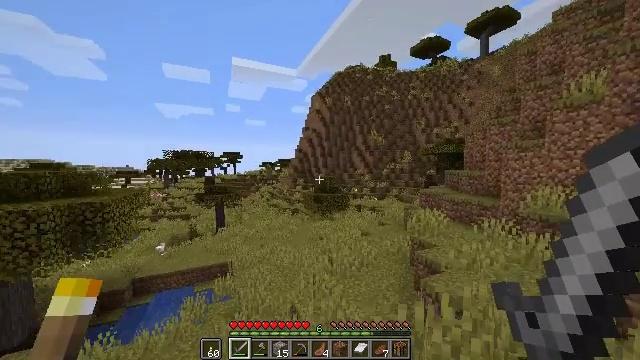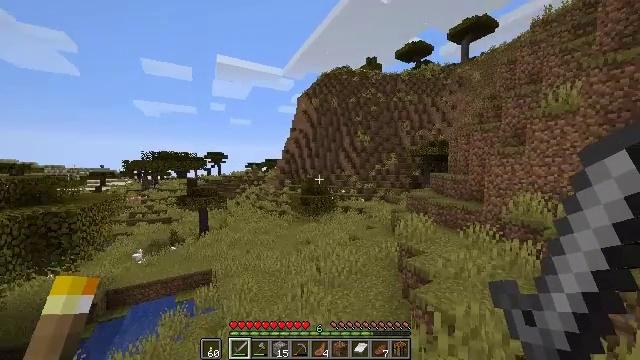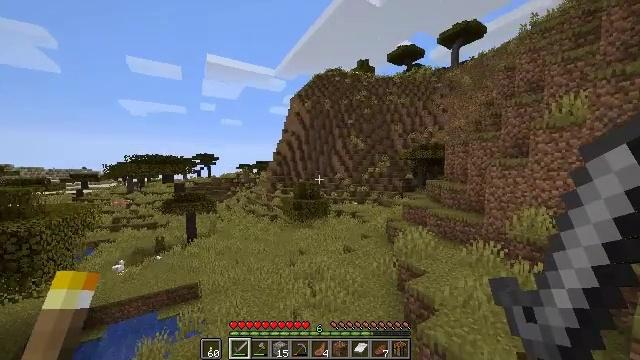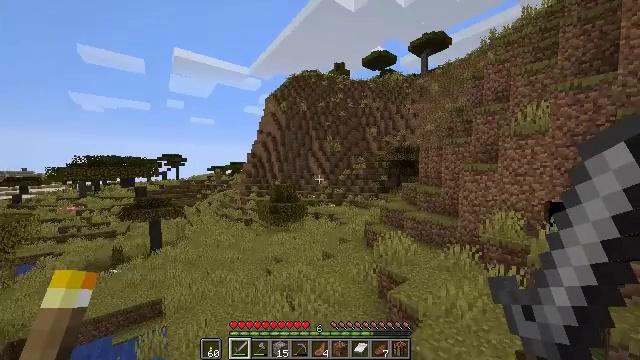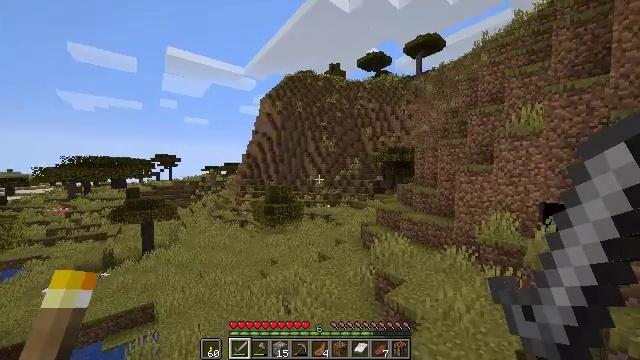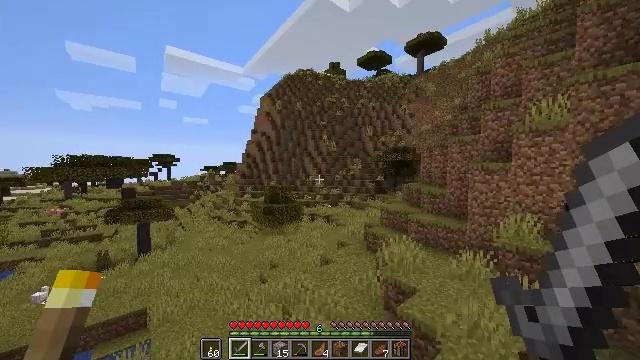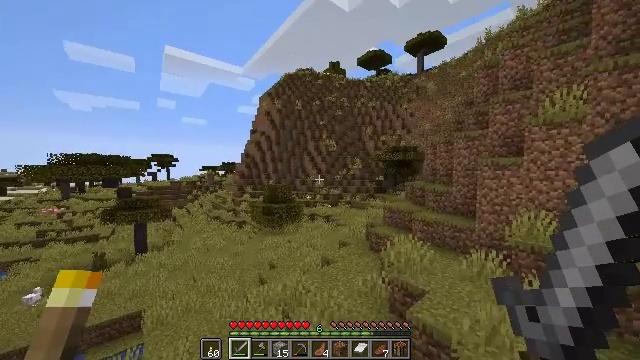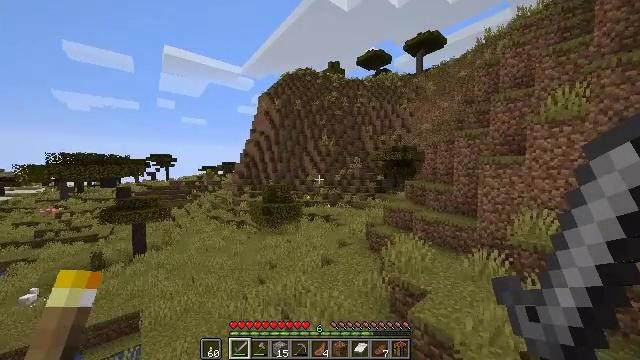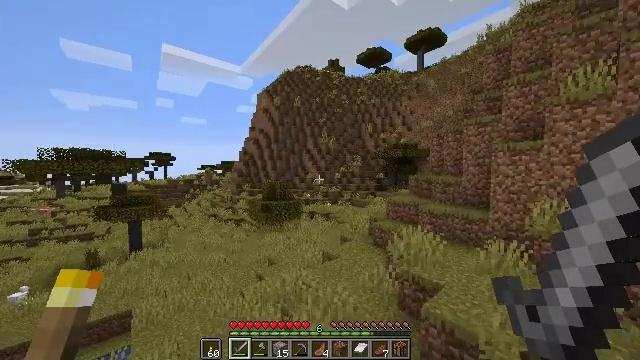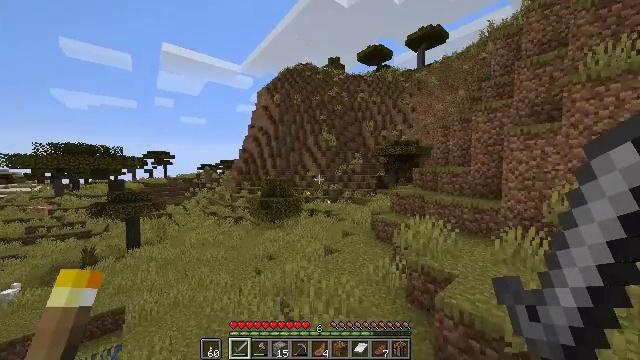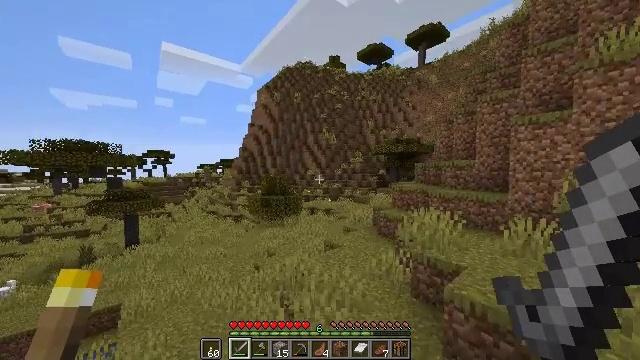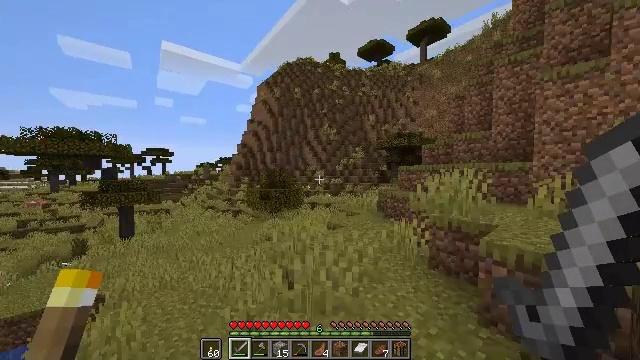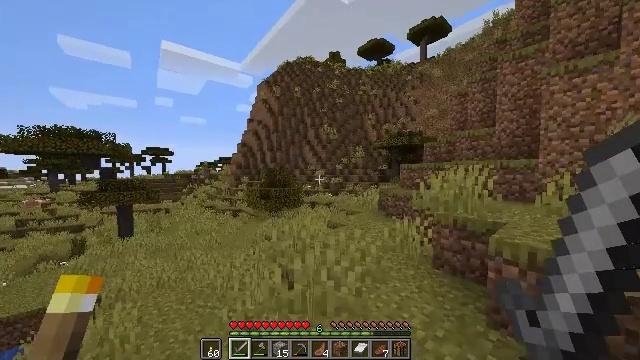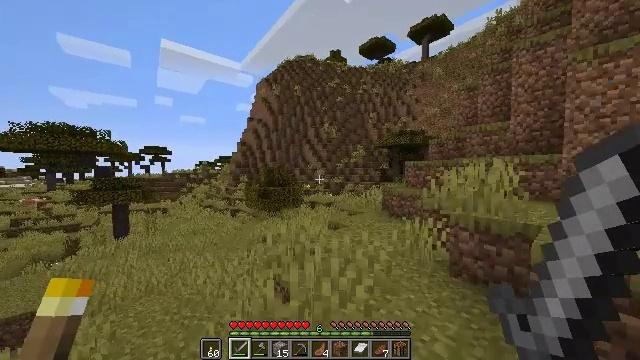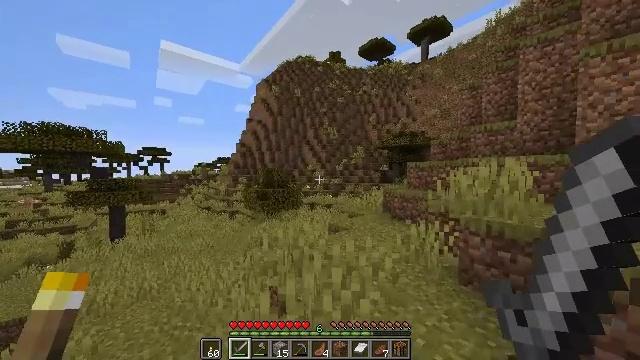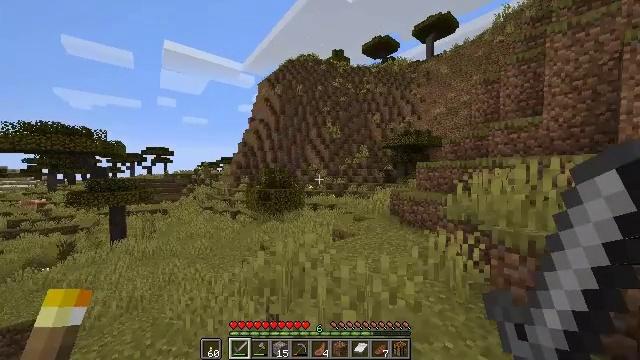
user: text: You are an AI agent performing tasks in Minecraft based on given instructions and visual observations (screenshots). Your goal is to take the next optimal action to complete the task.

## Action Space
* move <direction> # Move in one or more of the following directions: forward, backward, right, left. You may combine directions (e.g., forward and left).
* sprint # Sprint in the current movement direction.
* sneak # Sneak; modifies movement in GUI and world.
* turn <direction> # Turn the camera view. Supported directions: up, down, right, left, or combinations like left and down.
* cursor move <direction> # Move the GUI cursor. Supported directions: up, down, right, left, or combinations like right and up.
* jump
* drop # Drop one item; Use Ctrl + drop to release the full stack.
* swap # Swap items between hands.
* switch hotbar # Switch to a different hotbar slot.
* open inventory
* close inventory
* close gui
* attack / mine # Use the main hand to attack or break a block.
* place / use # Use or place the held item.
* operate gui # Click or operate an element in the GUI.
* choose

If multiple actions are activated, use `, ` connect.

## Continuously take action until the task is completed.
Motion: motion action
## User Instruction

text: Attack the ground to gather sand.
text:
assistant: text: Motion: move forward, sprint, turn right, jump
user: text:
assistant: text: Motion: move forward, sprint, turn right, jump
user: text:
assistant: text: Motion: move forward, sprint, turn right, jump
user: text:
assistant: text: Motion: move forward, sprint, turn right, jump
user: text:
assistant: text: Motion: move forward, sprint, jump
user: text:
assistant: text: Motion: move forward, sprint, jump
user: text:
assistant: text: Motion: move forward, sprint, jump
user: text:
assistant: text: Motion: move forward, sprint
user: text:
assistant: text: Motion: move forward, sprint
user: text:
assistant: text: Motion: move forward, sprint
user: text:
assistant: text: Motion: move forward, sprint
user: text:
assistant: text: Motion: move forward, sprint
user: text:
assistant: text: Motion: move forward, sprint
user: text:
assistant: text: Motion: move forward, sprint
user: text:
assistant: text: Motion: move forward, sprint
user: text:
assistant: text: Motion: move forward, sprint
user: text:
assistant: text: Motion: move forward, sprint
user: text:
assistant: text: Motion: move forward, sprint
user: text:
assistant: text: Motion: move forward, sprint
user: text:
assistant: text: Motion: move forward, sprint
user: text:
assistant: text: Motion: move forward, sprint
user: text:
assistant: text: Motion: move forward, sprint
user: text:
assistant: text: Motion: move forward, sprint
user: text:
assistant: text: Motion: move forward, sprint
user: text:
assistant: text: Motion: move forward, sprint
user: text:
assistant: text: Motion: move forward, sprint
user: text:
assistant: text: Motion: move forward, sprint
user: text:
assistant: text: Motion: move forward, sprint
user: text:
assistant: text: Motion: move forward, sprint
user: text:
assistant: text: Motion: move forward, sprint